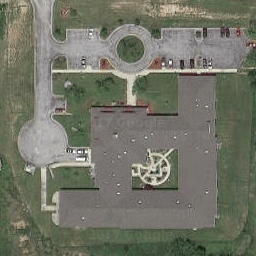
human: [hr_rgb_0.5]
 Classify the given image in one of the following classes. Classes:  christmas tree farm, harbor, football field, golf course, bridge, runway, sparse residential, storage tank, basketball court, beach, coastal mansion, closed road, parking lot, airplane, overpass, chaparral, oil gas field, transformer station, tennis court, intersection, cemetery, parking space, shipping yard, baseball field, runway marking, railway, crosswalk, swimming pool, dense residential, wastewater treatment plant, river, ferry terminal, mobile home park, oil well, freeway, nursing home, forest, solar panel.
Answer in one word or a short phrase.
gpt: nursing home